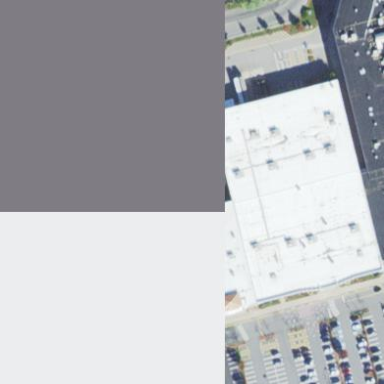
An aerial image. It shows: Department store building.